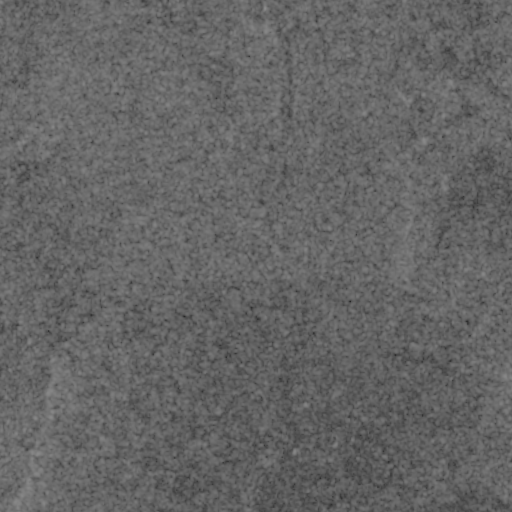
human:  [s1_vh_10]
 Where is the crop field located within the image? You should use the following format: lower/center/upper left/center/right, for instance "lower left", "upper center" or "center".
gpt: The crop field is located in the upper right of the image.
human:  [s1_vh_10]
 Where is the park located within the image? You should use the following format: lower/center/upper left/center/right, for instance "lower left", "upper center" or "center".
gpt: There is no park in the image.

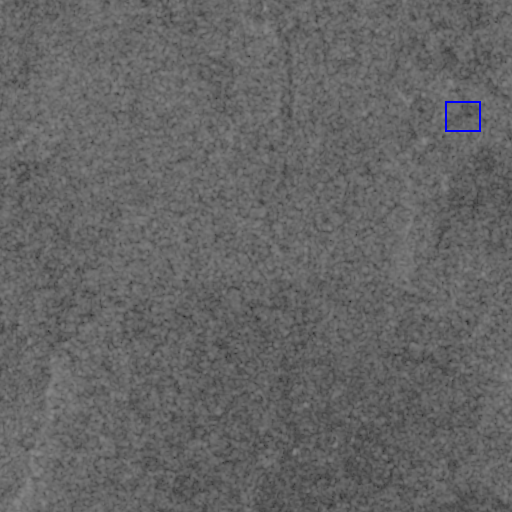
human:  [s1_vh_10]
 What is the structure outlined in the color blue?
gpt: The structure outlined in blue is a crop field.
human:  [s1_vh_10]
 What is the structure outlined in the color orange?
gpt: There is no orange outline.